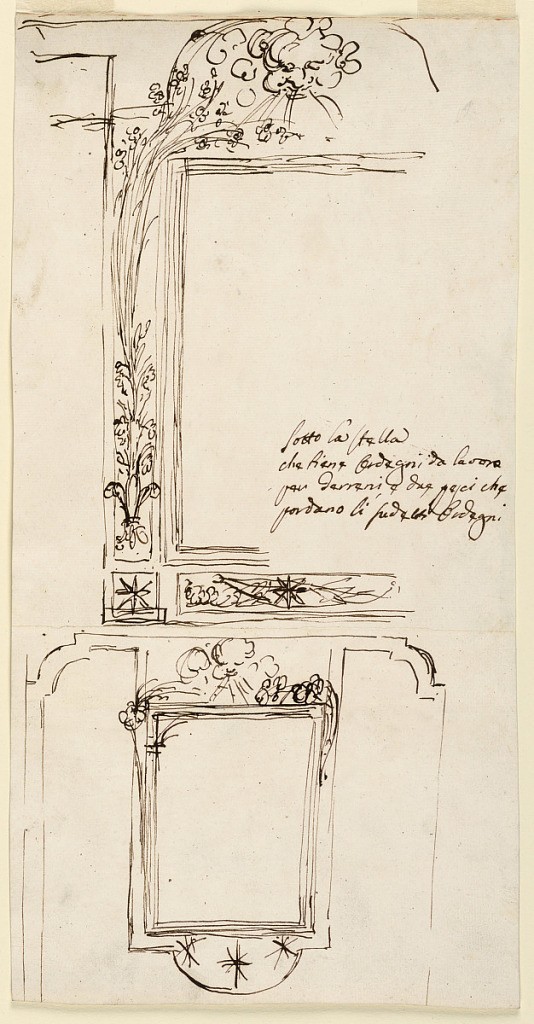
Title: Frame for a member of the Braschi Family
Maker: Giuseppe Barberi, Italian, 1746–1809
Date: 1780–1795
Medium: Pen and brown ink, brush and brown wash on off-white laid paper (two pieces of paper vertically stuck together), mounted
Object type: Drawing
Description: Above is the left part of the elevations. A part of the outer frame is curved on top. There is the bend; laterally are branches springing from a fleur-de-lys. In the lower left corner is a separate panel with a star. An oblong panel is below the inner oblong; it is decorated with a star in front of a festoon and two fishes. Caption; inside: "Sotto la stella/ che tiene ordegui da lavoro/ per I[t]erreri e due pesci che/ portano li gredetti ordegui". Below is the elevation, with alternative suggestions with cornucopias, standing laterally at left, lying around the corner at right. Below is the field with three stars.